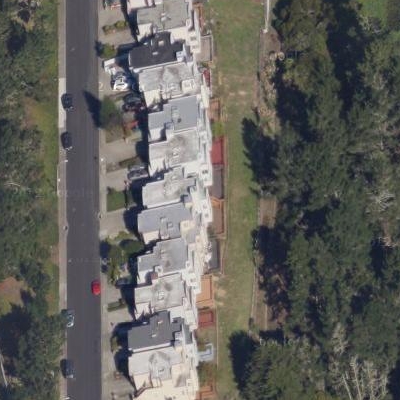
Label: Resident